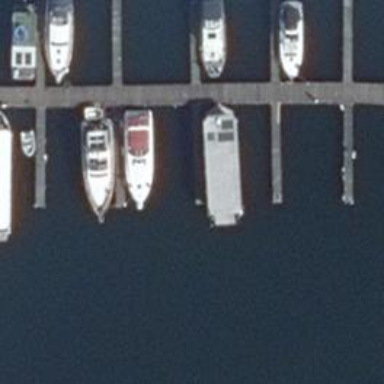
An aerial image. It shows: Man-made pier.